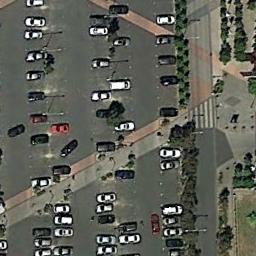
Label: parking_lot